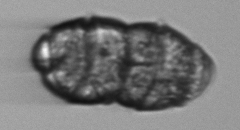
Label: Margalefidinium